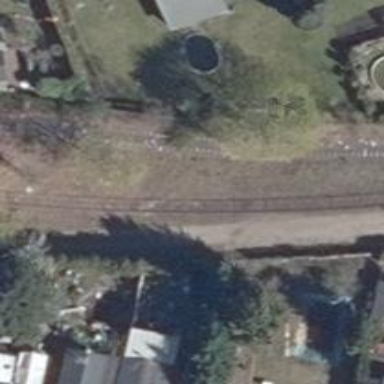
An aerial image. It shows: Abandoned railway spur.